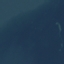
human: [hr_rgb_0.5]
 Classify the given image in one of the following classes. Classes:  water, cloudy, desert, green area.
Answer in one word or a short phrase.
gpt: water